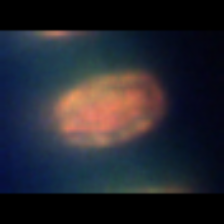
Taxon: Centric
Group: Diatoms